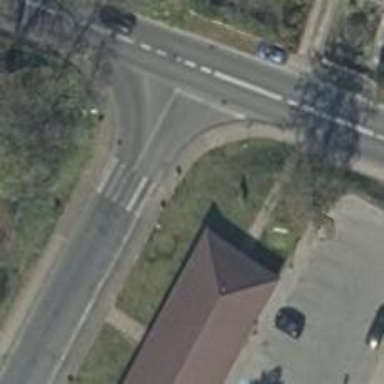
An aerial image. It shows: Zebra crossing on the road.